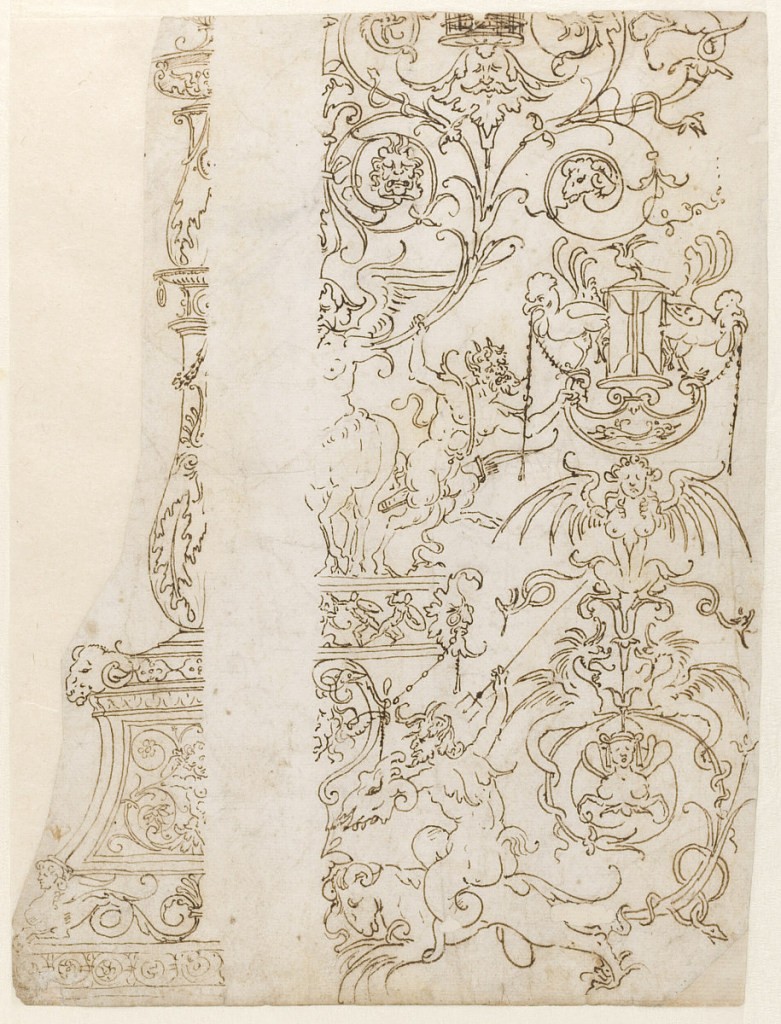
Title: Design for Candelabrum and Panel of Grotesques
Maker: Unknown
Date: early 16th century
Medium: Pen and brown ink on paper, lined
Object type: Drawing
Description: At left, a double baluster candelabrum in profile with ram's head and sphinx on pedestal.  At right, a grotesque design shows sphinxes, harpies, roosters and satyrs with hourglass entwined with vine tendrils.